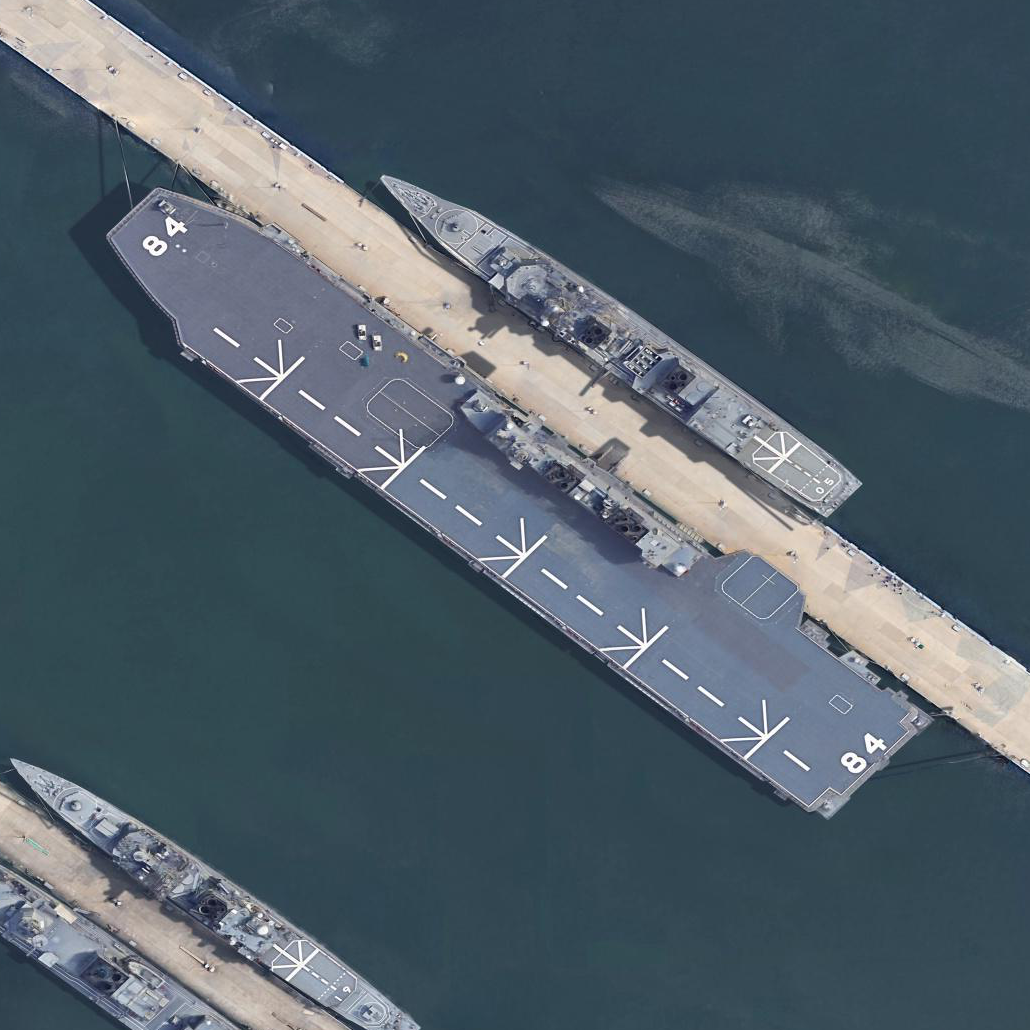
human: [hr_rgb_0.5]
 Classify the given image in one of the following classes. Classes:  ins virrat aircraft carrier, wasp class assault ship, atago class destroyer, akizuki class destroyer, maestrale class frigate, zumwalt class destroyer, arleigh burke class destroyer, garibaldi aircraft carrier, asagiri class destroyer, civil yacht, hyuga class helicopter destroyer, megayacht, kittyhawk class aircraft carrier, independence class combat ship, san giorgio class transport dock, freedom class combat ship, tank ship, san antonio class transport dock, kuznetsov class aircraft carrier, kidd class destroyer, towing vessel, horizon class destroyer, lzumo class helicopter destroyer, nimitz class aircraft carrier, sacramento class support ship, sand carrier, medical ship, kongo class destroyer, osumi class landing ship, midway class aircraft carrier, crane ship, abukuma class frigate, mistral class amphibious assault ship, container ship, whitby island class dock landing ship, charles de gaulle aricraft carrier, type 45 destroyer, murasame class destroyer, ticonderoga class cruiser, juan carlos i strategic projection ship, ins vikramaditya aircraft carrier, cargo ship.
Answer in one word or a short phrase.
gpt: Lzumo class helicopter destroyer